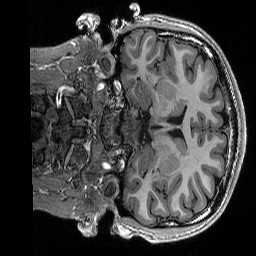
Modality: T1w
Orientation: coronal
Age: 20
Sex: male
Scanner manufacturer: siemens
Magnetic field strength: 3 T
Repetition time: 2.53 s
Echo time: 0.0033 s